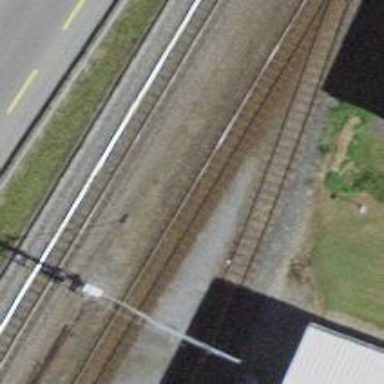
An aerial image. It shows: Narrow-gauge railway with 1 track. It is spur service.